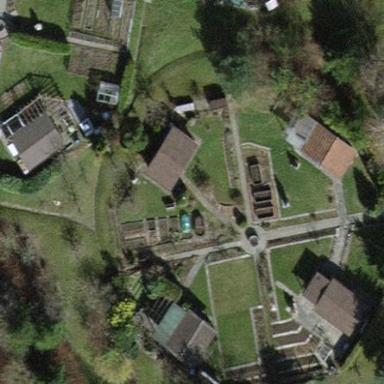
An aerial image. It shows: Garden that is leisure land.